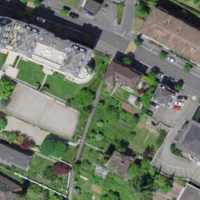
EUNIS habitat code: 54
Species observed at this site:
Erigeron karvinskianus
Asplenium scolopendrium